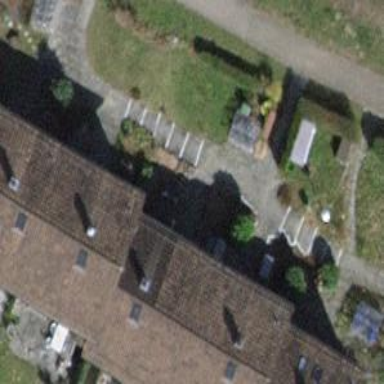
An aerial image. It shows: Semi-detached house with gabled roof.